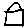
Label: house